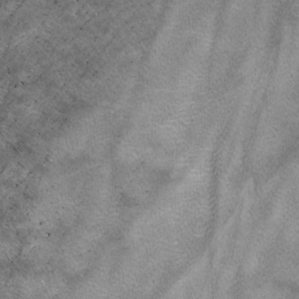
Label: non_frost